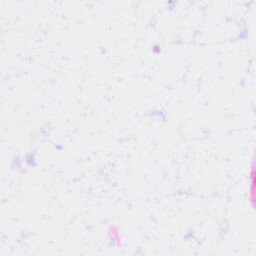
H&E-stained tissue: Liver